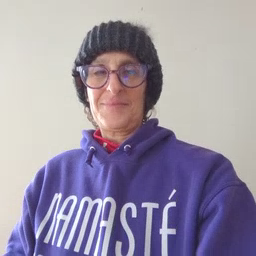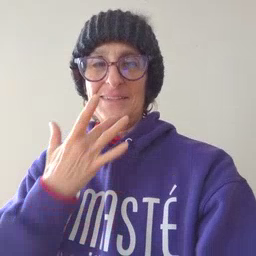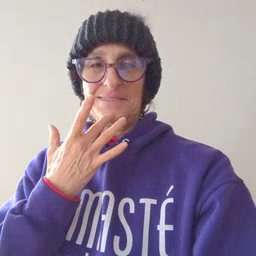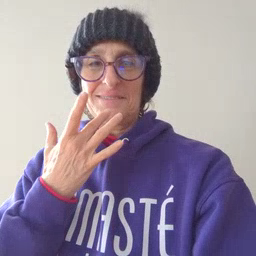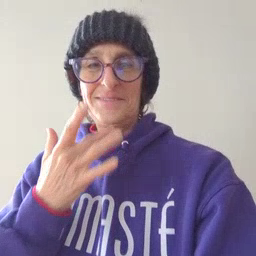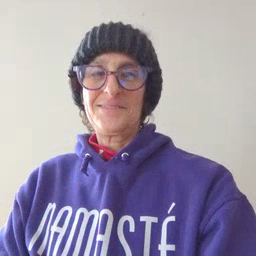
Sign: taste